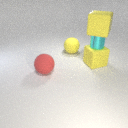
large red rubber sphere in front of large yellow rubber sphere